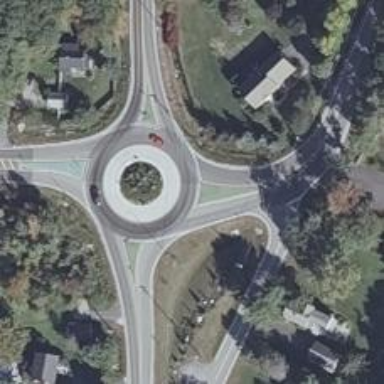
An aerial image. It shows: Secondary road with asphalt surface leading to roundabout.